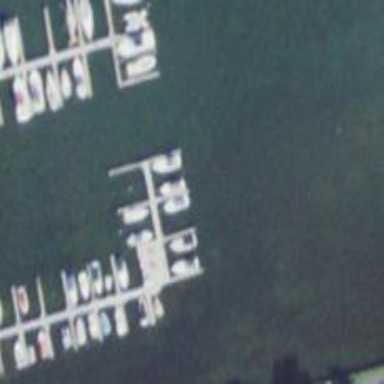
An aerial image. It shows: Pier with mooring facilities.